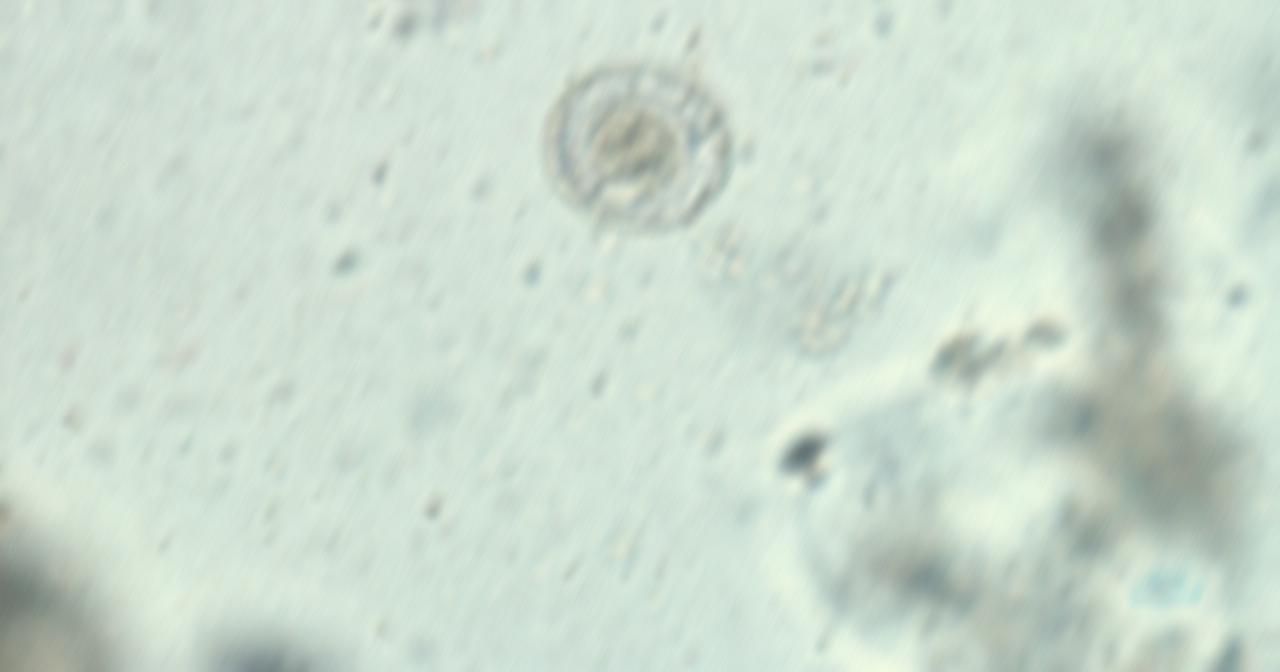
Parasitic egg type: Hymenolepis nana